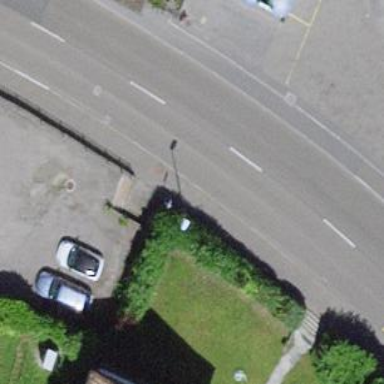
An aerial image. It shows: Bus stop with platform for public transport.